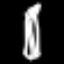
Label: pencil